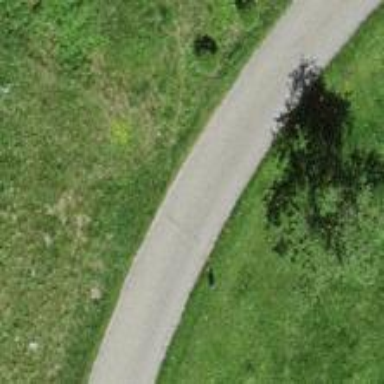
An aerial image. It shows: Unclassified road with paved surface.